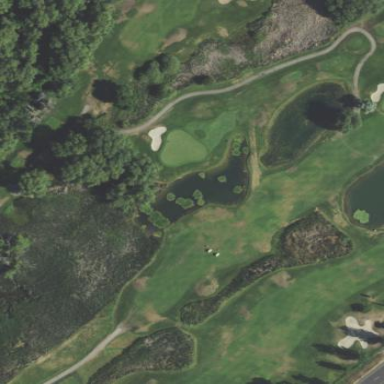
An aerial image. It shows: Water hazard on golf course. The hazard is natural water feature.